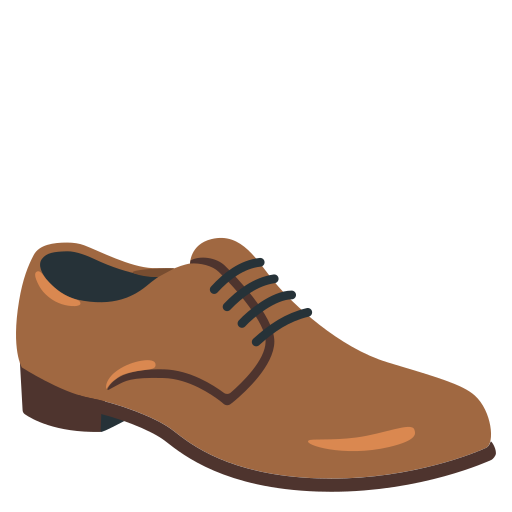
Emoji: 👞